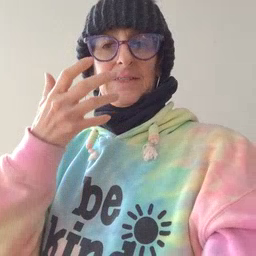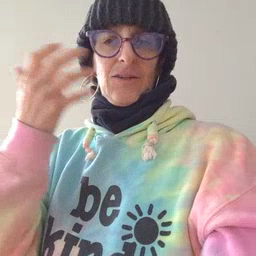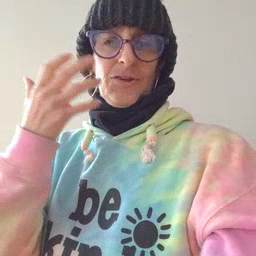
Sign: tiger